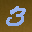
Label: 3